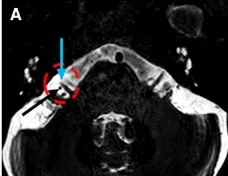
Three-dimensional T2-weighted images. Demonstrating the AICA. Black arrow),. The VII/VIII complex. Green arrow).
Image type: radiology (mri)